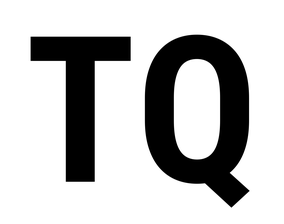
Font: Roboto_Condensed_Bold